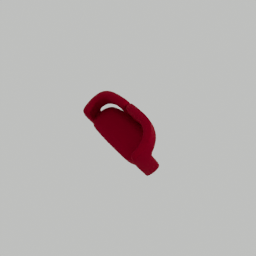
Label: furniture